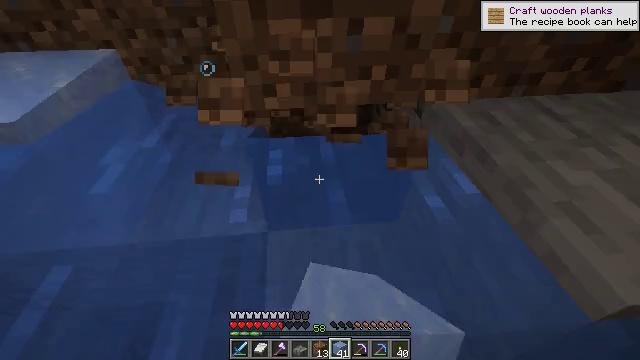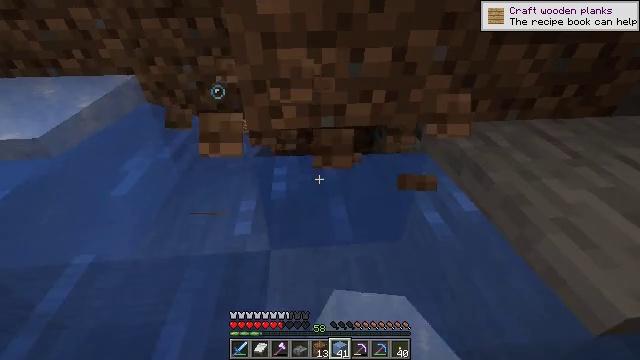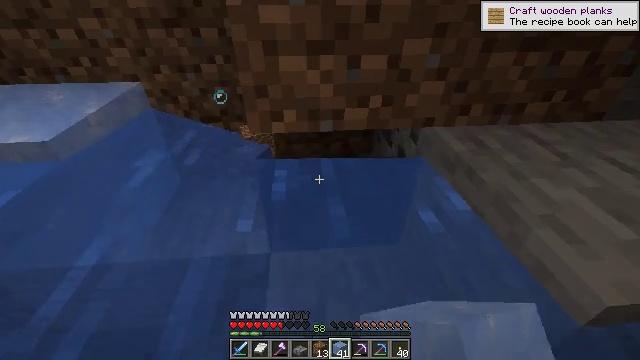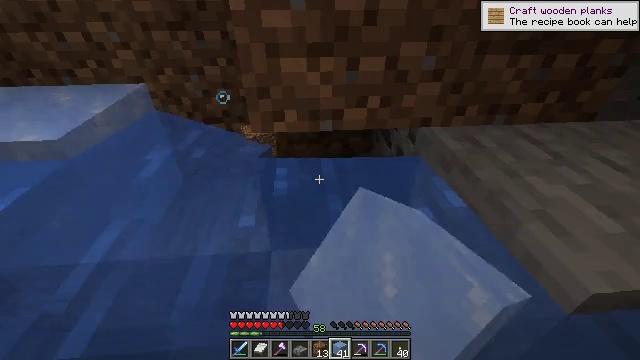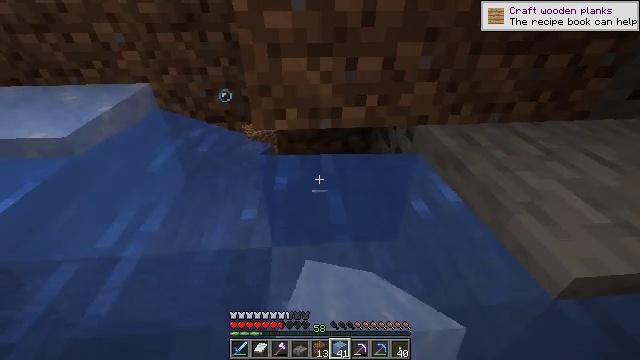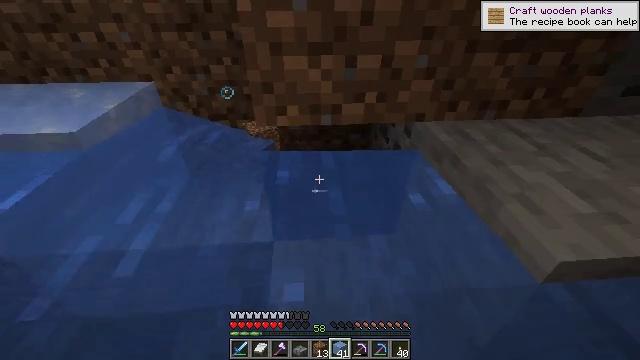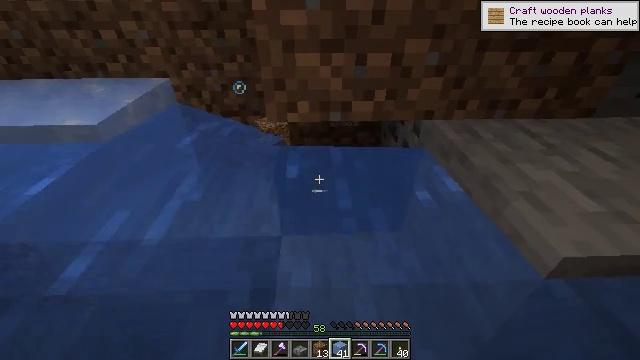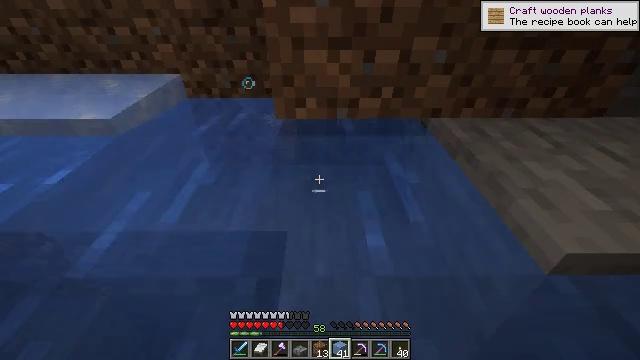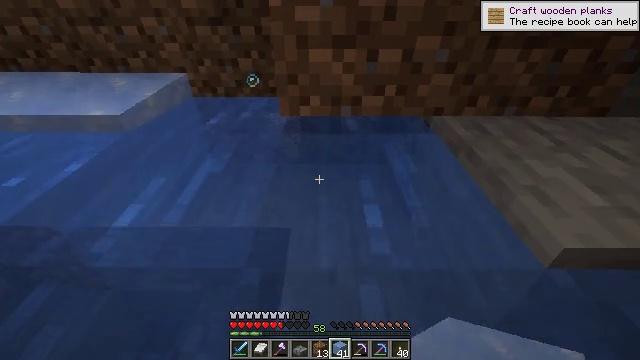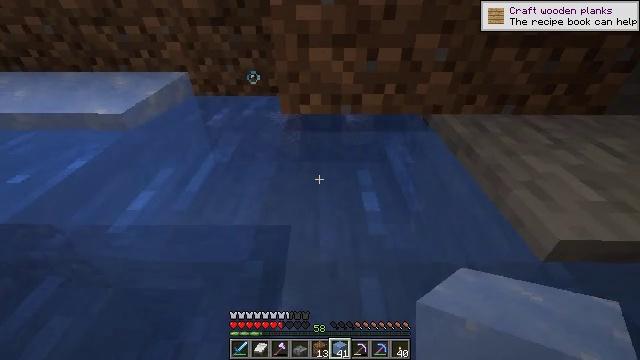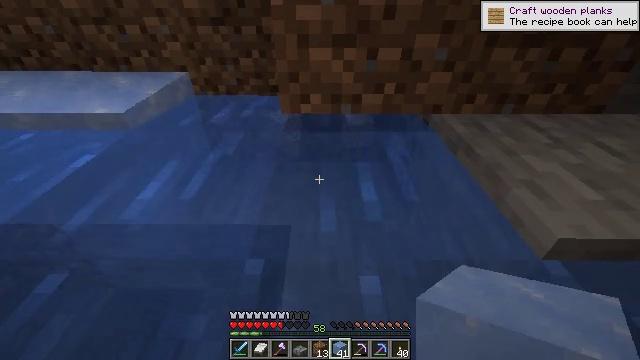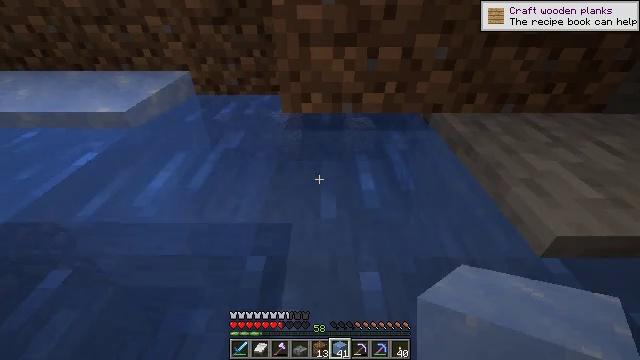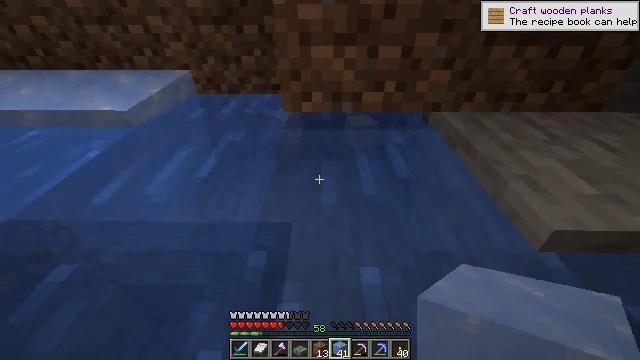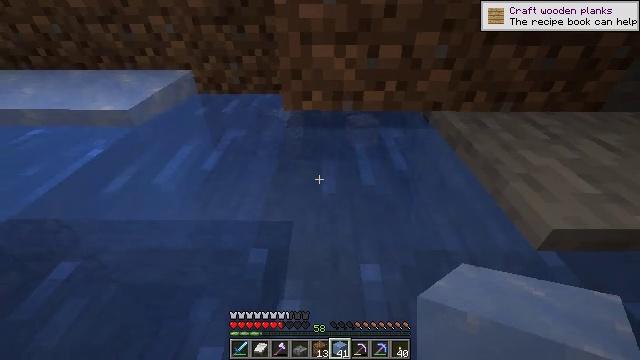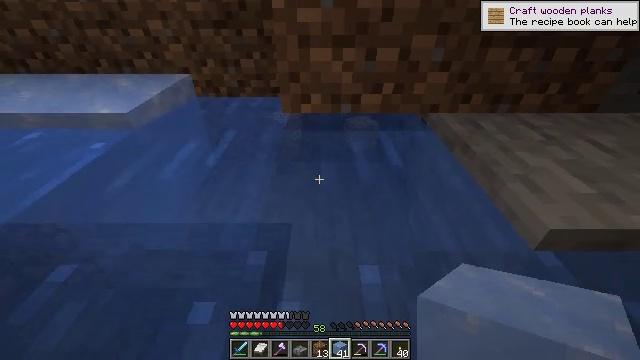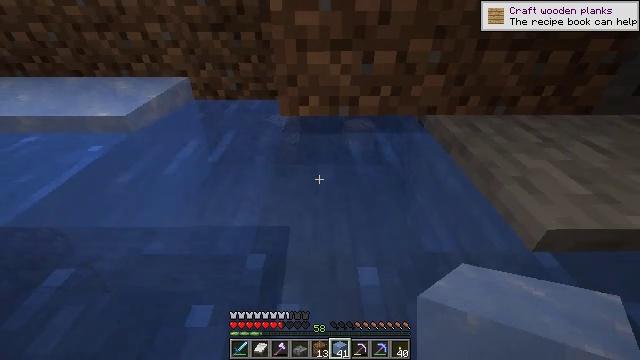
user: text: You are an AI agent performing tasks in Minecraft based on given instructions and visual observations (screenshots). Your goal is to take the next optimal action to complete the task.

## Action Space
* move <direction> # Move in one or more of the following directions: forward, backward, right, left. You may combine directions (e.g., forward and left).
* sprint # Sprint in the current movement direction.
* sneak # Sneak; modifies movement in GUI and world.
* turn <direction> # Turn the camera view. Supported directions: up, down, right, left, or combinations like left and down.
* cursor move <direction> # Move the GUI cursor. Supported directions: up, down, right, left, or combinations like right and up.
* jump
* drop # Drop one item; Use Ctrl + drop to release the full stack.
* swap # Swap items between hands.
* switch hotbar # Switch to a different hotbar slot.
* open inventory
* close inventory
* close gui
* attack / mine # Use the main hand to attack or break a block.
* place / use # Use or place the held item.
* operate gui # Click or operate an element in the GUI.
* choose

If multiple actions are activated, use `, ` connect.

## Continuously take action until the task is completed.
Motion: motion action
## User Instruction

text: Harvest the ice from frozen areas.
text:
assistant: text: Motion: move back, turn left and up, attack / mine
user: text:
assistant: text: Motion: move back, turn up, attack / mine
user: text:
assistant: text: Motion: move back, attack / mine
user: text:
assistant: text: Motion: no_op
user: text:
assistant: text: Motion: no_op
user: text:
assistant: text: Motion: turn left
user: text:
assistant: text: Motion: turn left
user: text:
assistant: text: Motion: no_op
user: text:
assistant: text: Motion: no_op
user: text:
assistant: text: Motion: no_op
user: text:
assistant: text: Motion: no_op
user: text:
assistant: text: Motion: no_op
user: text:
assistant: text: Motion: no_op
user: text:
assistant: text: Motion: no_op
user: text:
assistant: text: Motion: no_op
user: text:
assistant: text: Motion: no_op
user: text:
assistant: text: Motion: no_op
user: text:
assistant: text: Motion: no_op
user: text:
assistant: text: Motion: no_op
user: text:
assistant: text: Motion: no_op
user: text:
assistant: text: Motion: no_op
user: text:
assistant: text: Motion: move back
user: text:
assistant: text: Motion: move back
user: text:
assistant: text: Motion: move back
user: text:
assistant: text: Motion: move back
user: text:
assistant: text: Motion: move back
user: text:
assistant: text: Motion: move back
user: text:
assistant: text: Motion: no_op
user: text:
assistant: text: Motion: no_op
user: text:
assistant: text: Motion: no_op